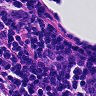
Metastatic tissue present: no